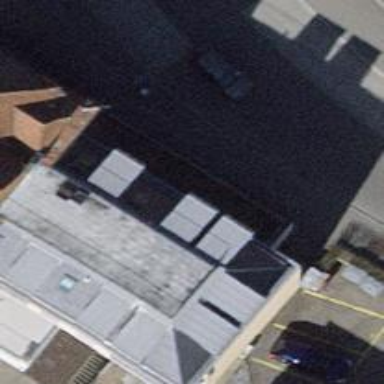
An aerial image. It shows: Bar.